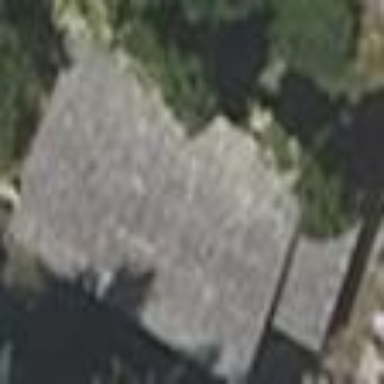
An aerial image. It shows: Building with flat grey roof.